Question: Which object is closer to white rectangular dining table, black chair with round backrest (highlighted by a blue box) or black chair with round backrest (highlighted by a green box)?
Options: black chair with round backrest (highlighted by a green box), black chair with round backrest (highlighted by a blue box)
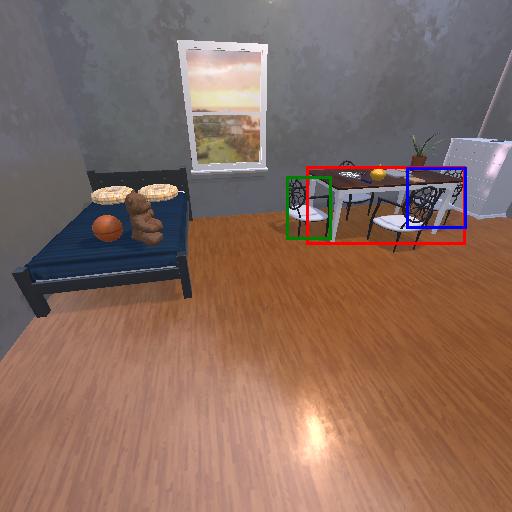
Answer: black chair with round backrest (highlighted by a green box)